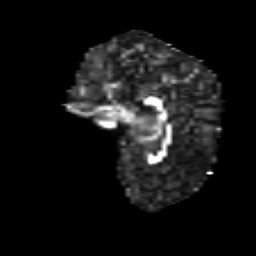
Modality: FA
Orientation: sagittal
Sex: male
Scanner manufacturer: siemens
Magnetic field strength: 3 T
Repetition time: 5 s
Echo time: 0.071 s